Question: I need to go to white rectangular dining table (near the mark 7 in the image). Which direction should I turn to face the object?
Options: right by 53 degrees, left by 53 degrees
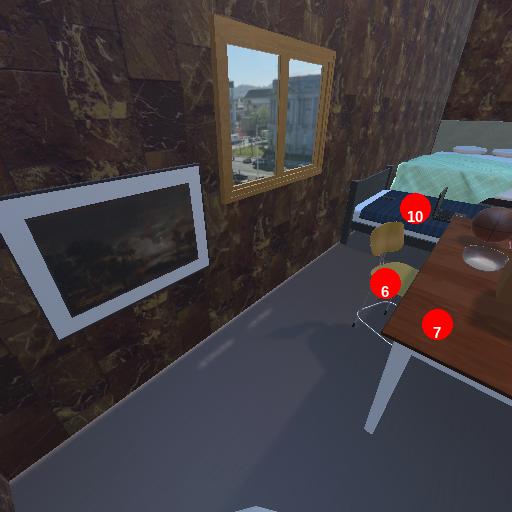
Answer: right by 53 degrees